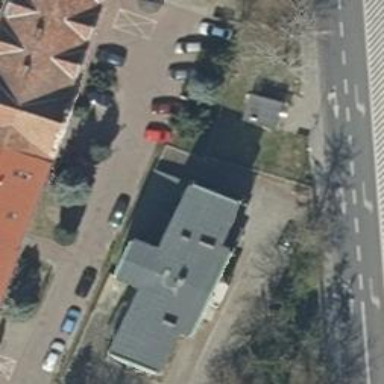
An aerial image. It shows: Hotel.